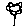
Label: flower